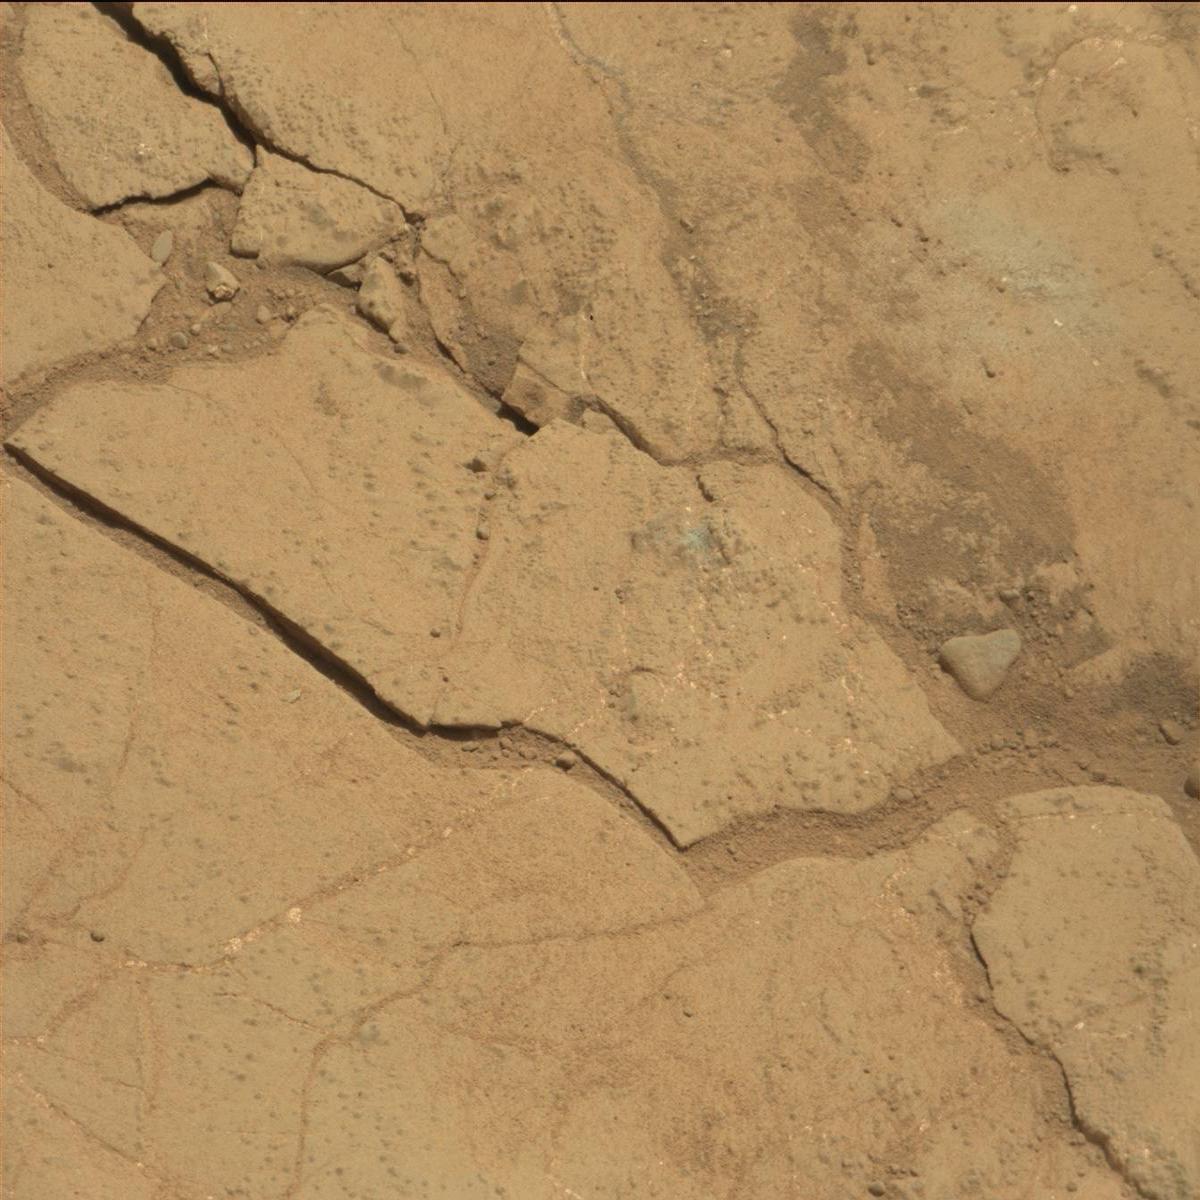
Terrain classes present: Bedrock, Rock, Sand / Soil